Question: When a TextBox is in readonly and on tabbing i want to disable the focus border of the textbox, i wanted to do this in Style of textbox.Can any one help me to achieve this?
Updated the content:
Screenshot:

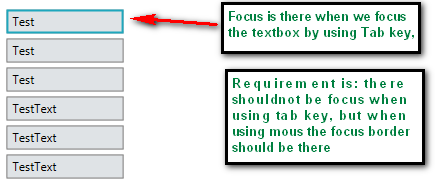
Answer: Place a condition like the below in your textbox style
'''
<MultiTrigger>
<MultiTrigger.Conditions>
<Condition Property="IsReadOnly" Value="True"></Condition>
<Condition Property="IsFocused" Value="True"></Condition> </MultiTrigger.Conditions>
<MultiTrigger.Setters>
<Setter Property="BorderBrush" Value="{#7B2F81}"></Setter>
</MultiTrigger.Setters>
'''